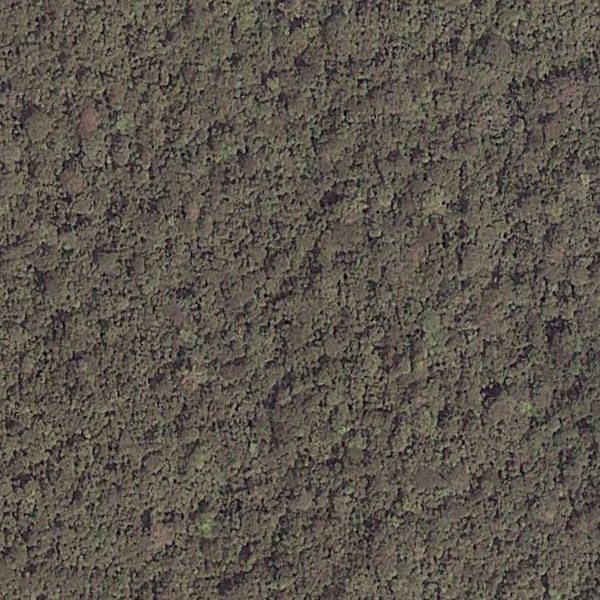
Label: Forest